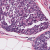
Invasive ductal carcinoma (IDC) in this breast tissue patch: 0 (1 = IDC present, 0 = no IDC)